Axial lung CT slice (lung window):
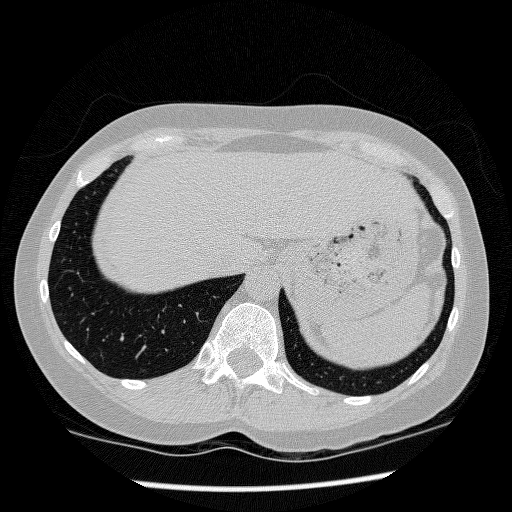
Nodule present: no